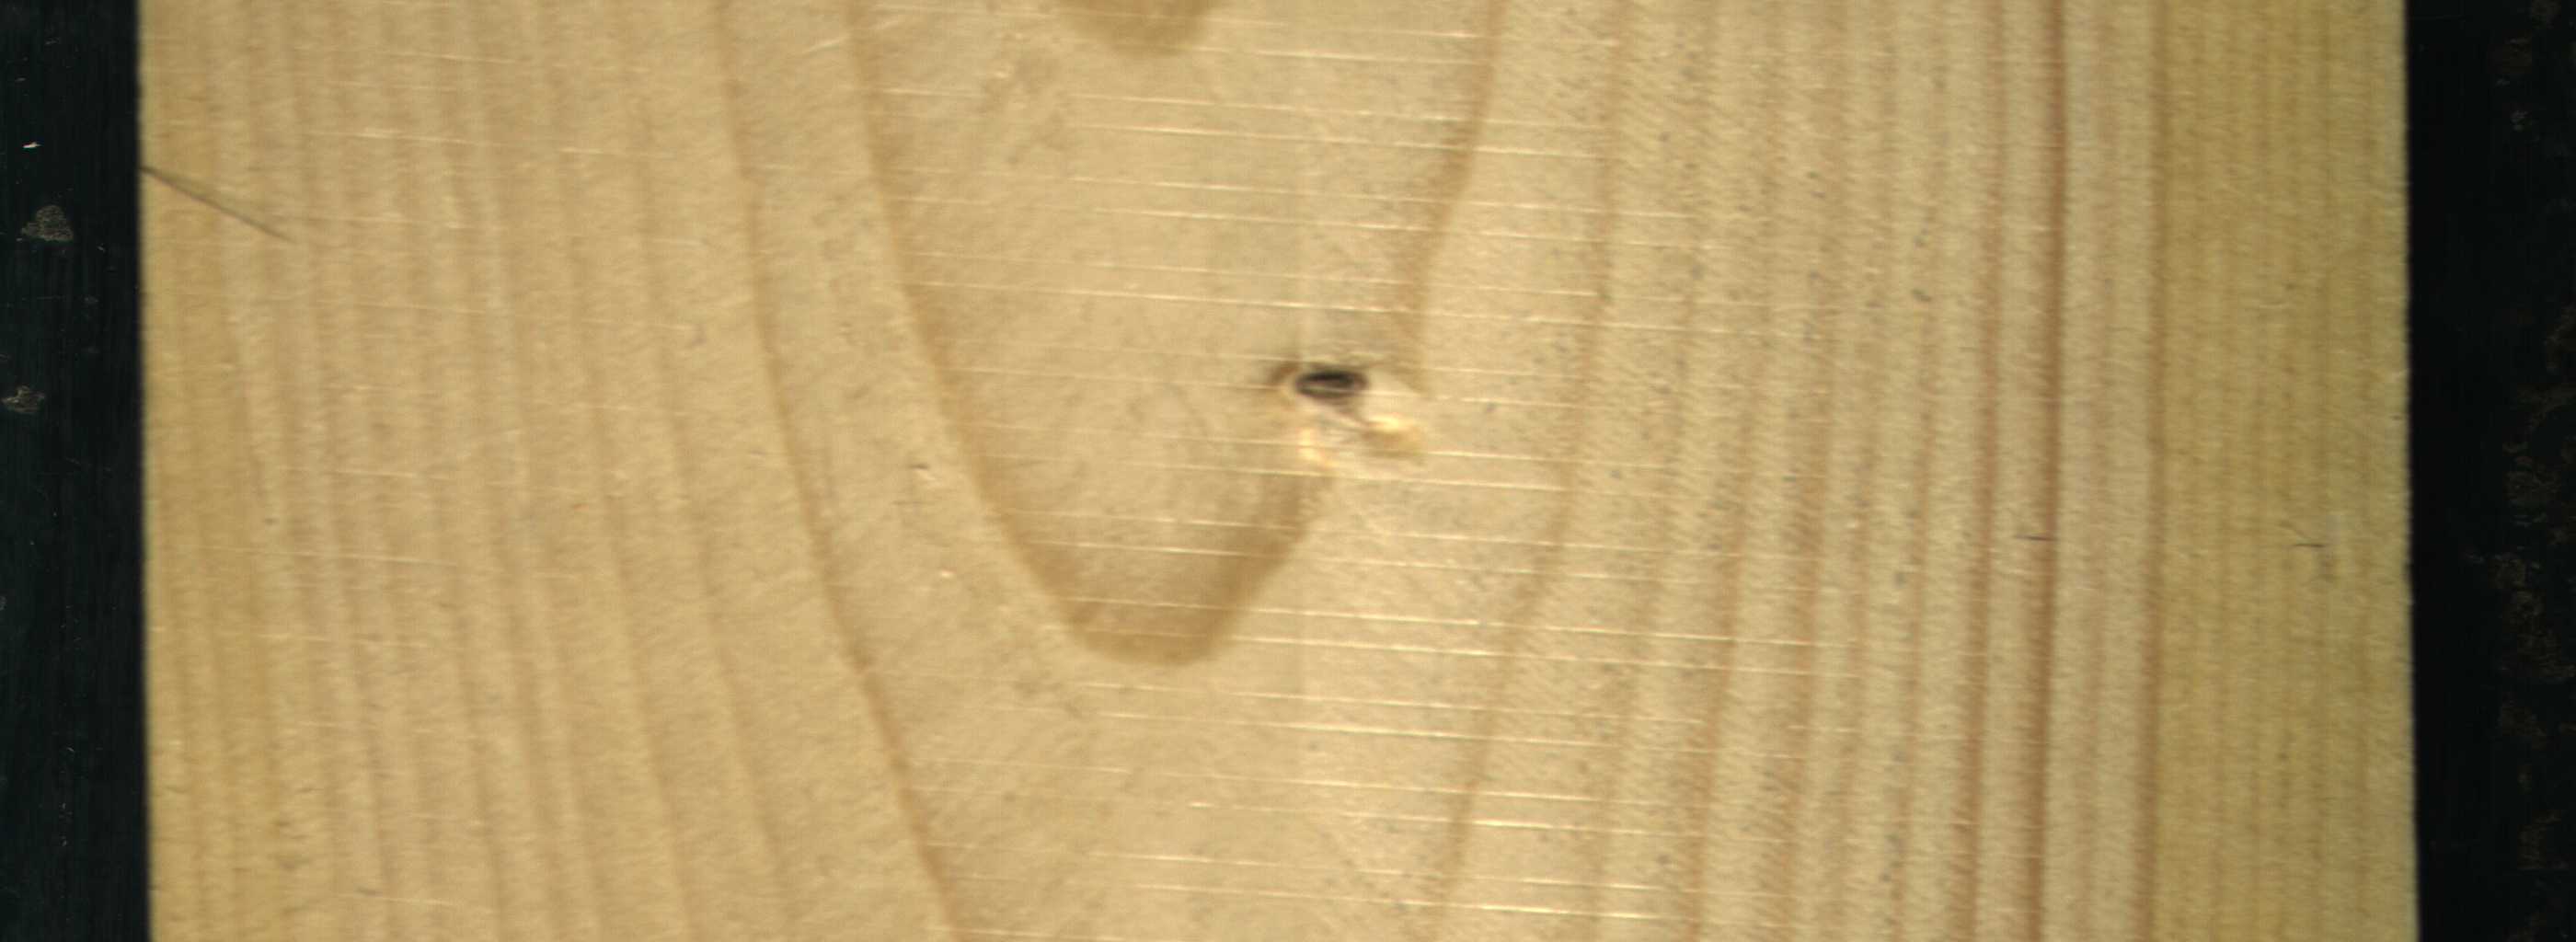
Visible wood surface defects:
Dead_Knot